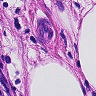
Metastatic tissue present: no